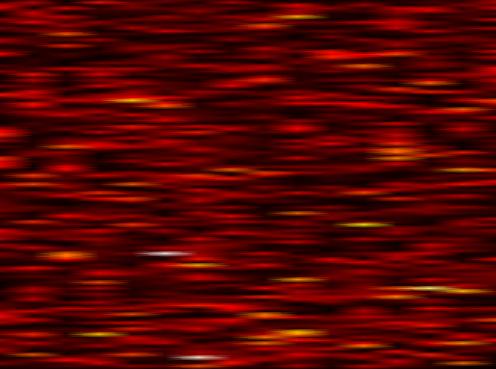
Label: FBMC